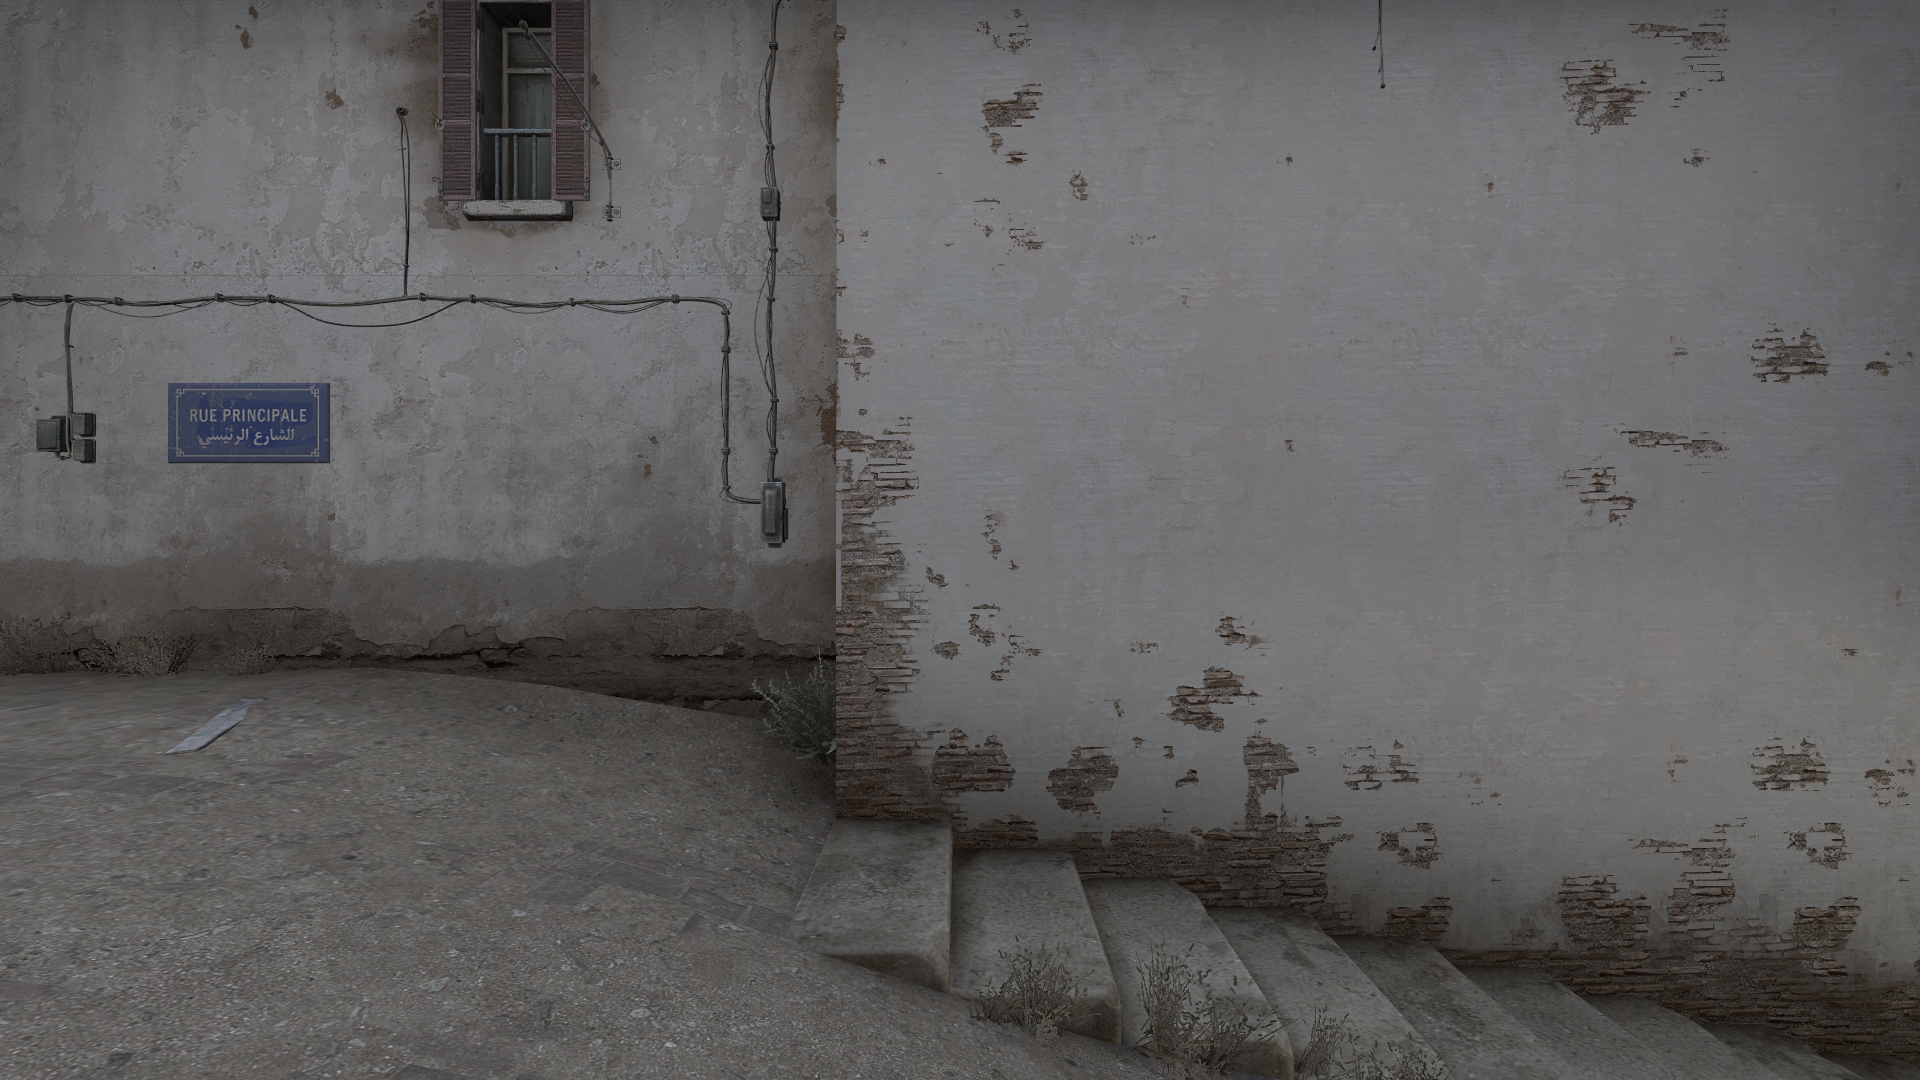
Map: de_dust2